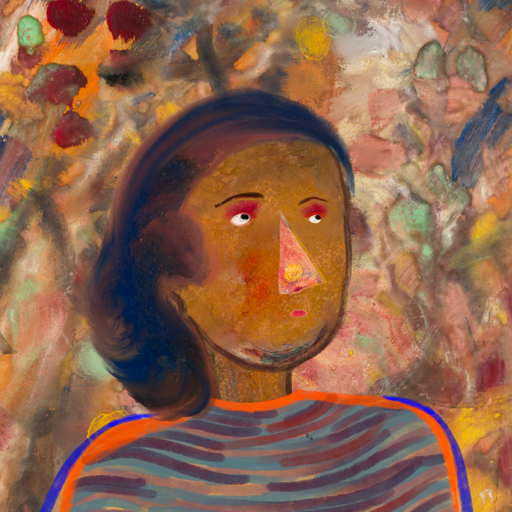
Background: Mother_And_Son_Mother, Head And Neck Side: Pipe, Face Side: Irani, Bust: Experience, Hair Side: Mother_And_Son_Son, Head Accessory: Blank, Second Necklace: Blank, Necklace: Blank, Baby: Blank